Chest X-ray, PA view. Patient: 53 years old, sex M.
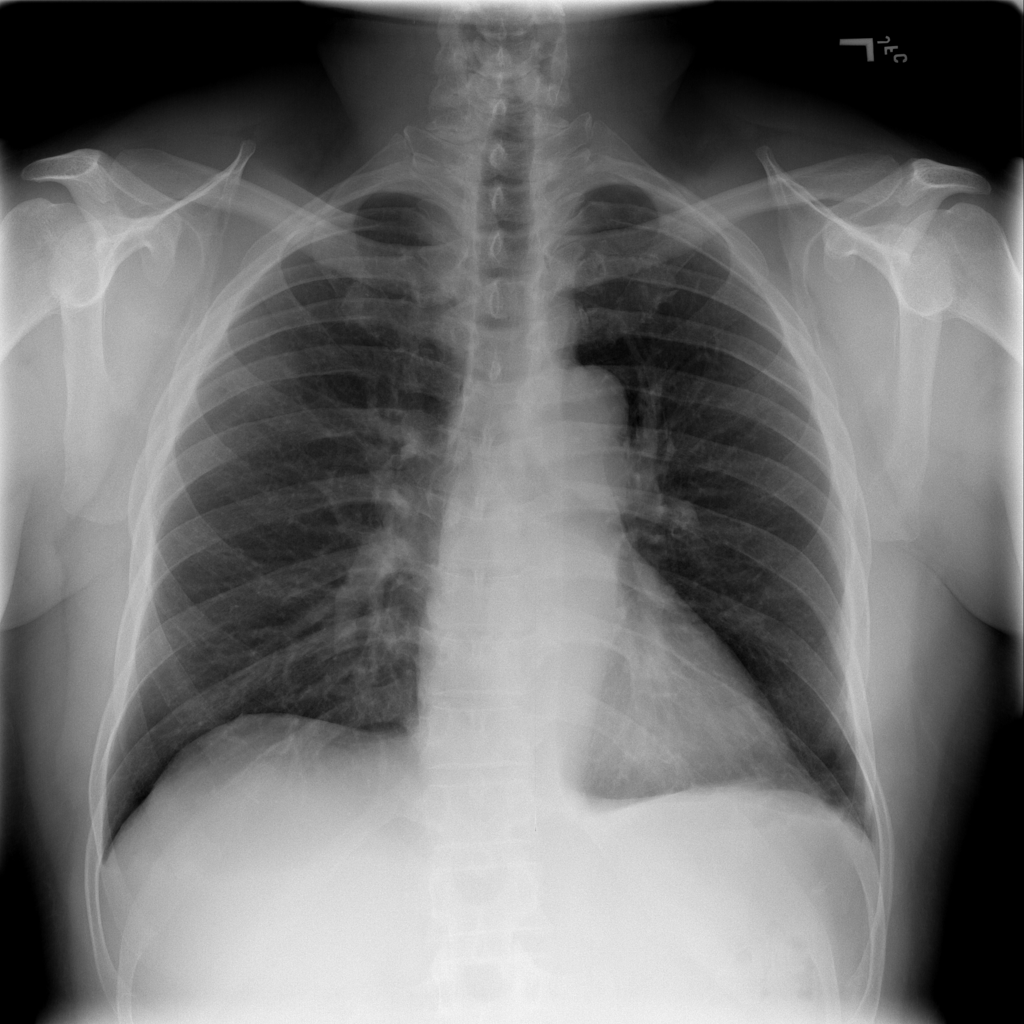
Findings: No Finding